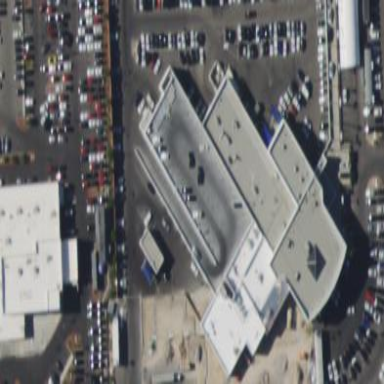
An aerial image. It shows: Car shop building.